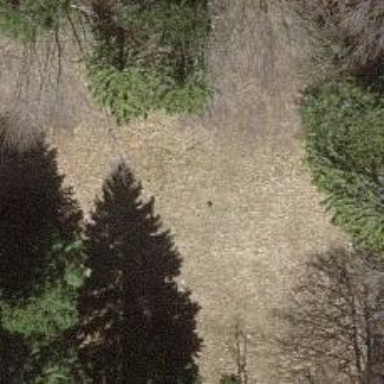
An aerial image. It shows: Single tag "natural: tree."